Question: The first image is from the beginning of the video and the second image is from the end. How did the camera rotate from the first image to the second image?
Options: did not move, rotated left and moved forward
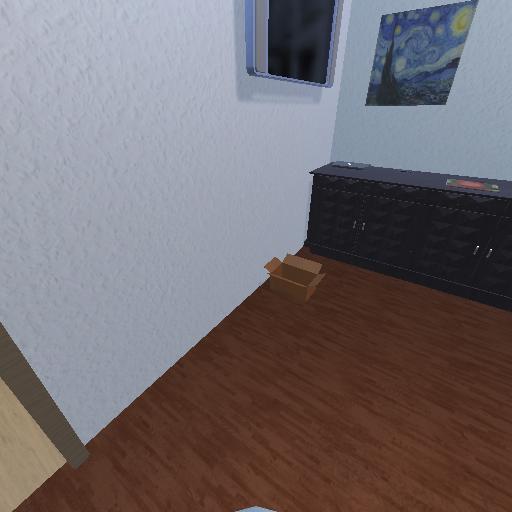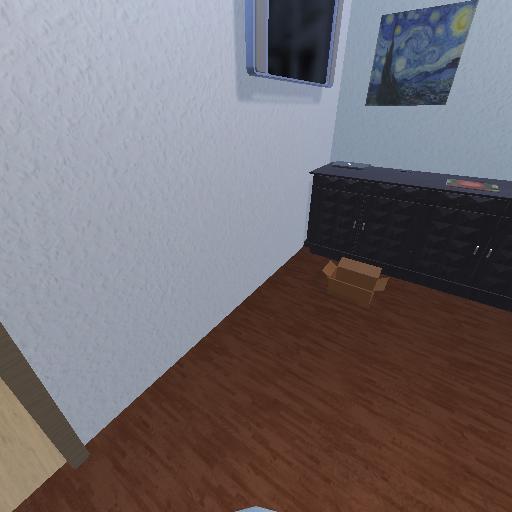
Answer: did not move